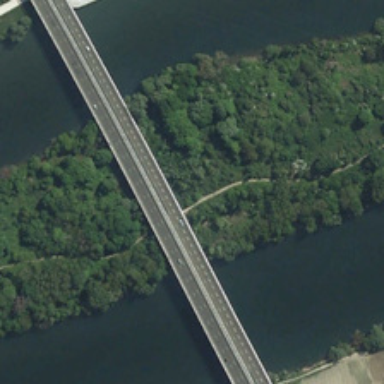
A bridge is on a river with many green trees on an island in it .